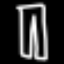
Label: pants